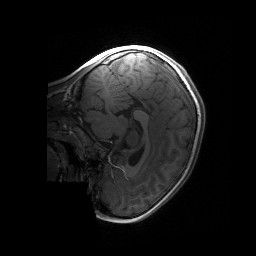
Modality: T1w
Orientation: sagittal
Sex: female
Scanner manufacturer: siemens
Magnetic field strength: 3 T
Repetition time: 1.9 s
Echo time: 0.00243 s